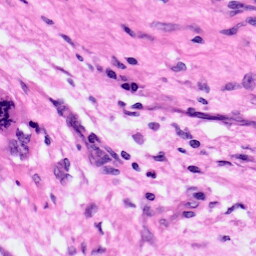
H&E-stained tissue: Pancreatic